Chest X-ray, PA view. Patient: 53 years old, sex M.
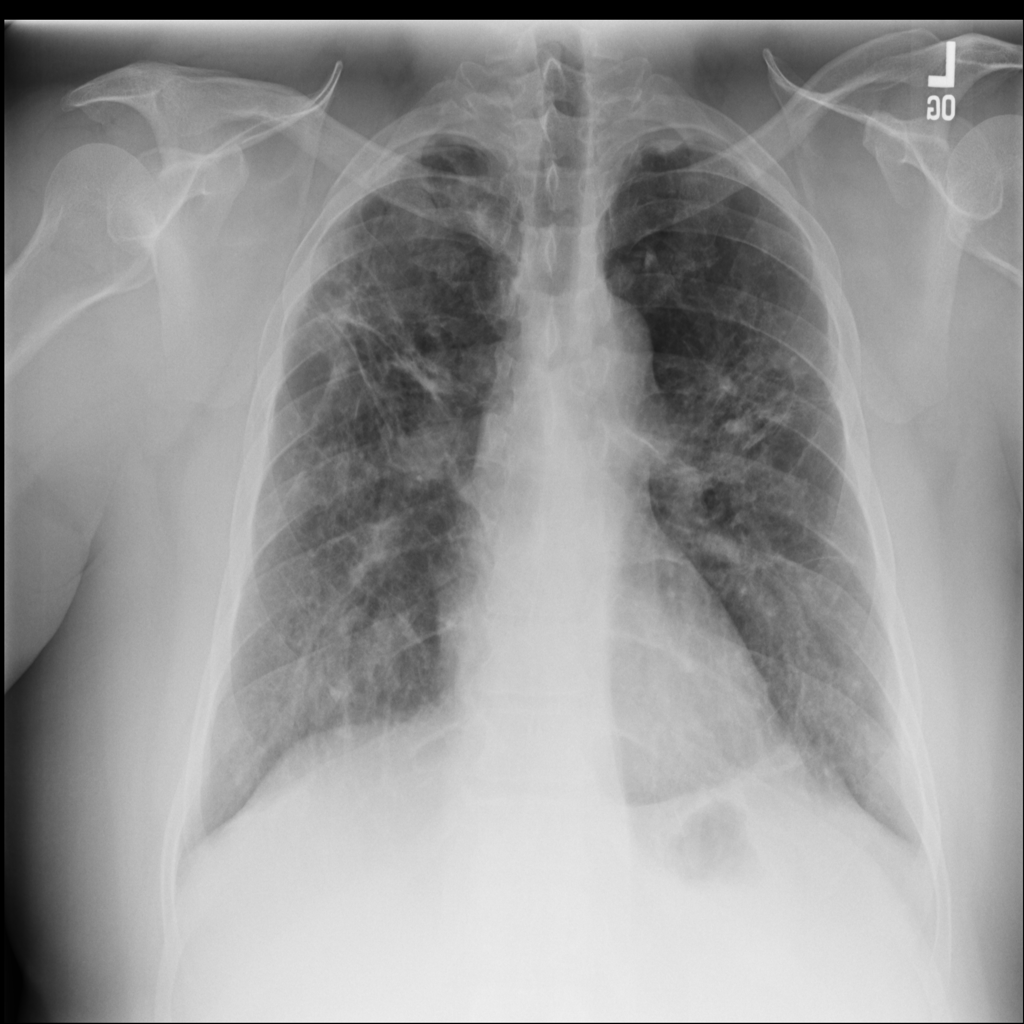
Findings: No Finding